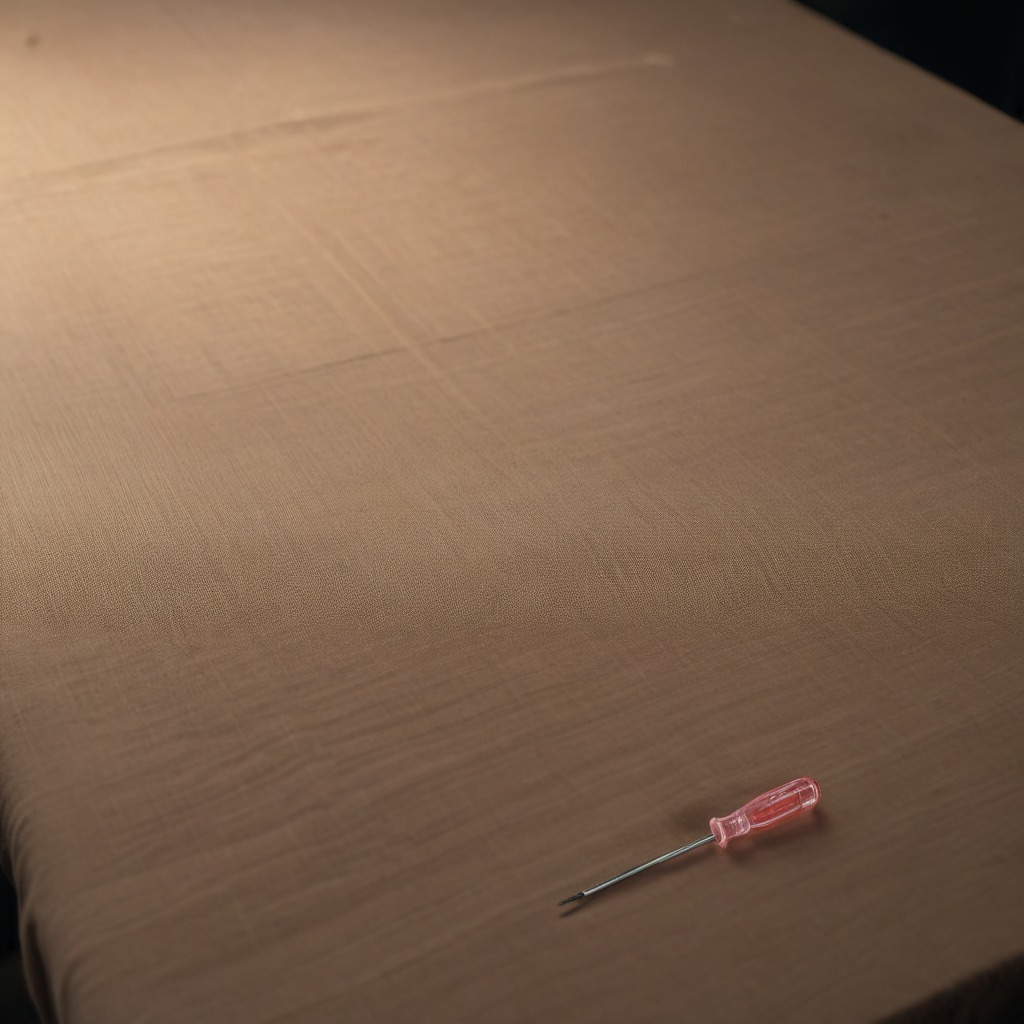
A screwdriver lies on a wooden table.